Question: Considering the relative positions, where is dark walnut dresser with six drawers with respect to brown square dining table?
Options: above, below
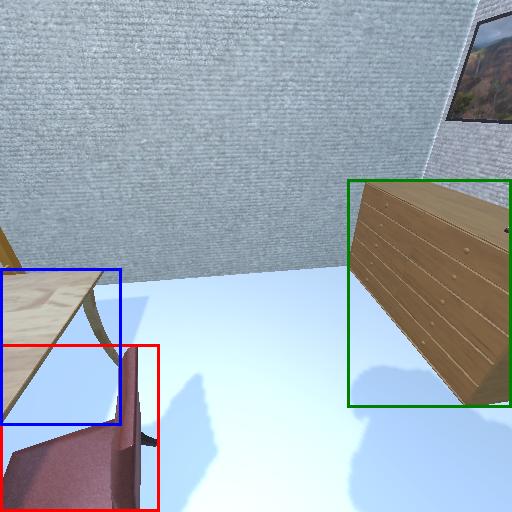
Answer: above